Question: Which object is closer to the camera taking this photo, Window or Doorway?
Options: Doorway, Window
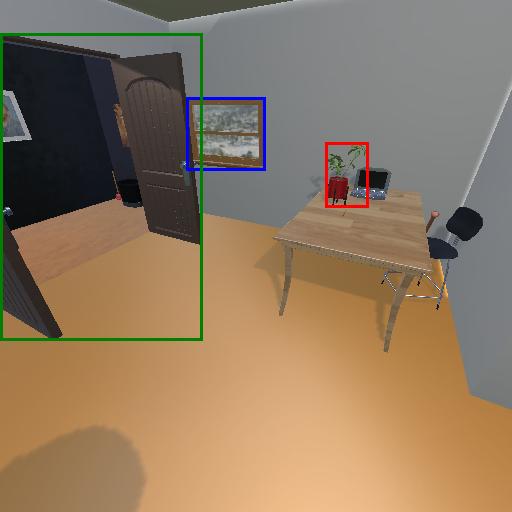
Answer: Doorway